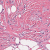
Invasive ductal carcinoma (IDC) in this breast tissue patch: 1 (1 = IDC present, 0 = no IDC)